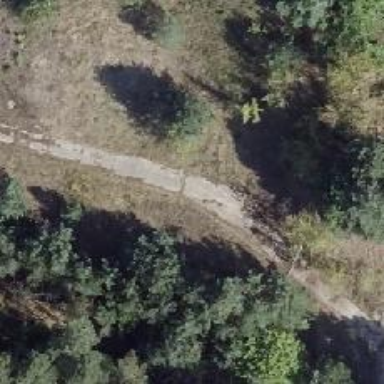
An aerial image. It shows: Concrete track with grade1 quality.